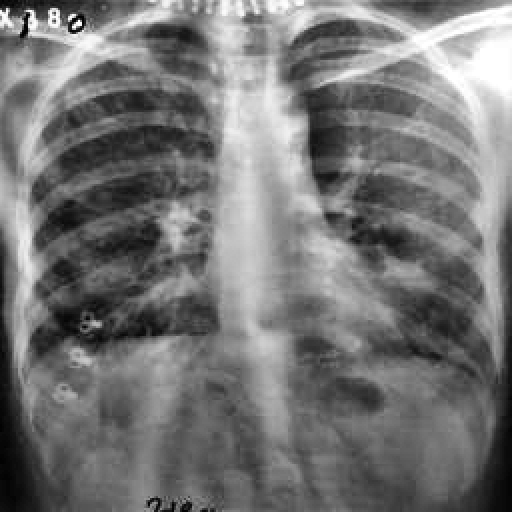
Finding: TUBERCULOSIS